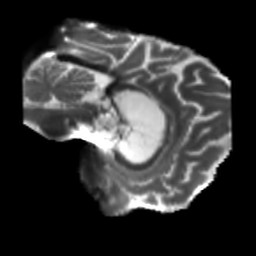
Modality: T2w
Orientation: sagittal
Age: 31
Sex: female
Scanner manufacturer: siemens
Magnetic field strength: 3 T
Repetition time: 5.47 s
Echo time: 0.0854 s